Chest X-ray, AP view. Patient: 25 years old, sex F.
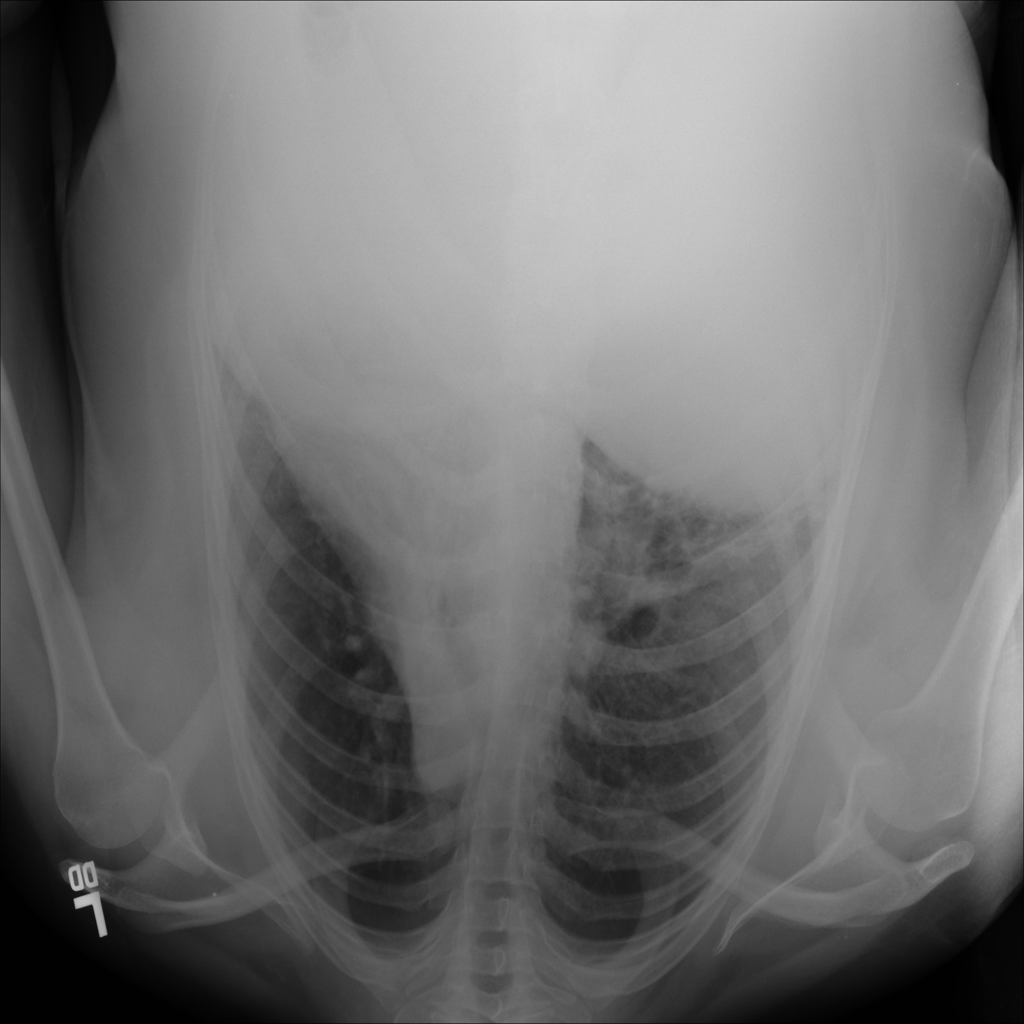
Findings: Infiltration